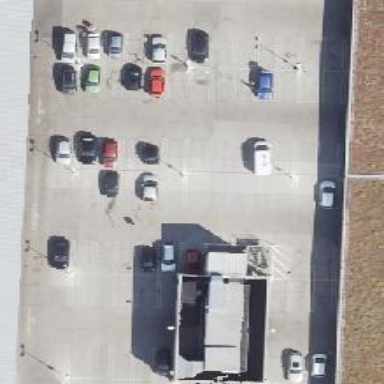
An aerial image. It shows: Rooftop parking area.